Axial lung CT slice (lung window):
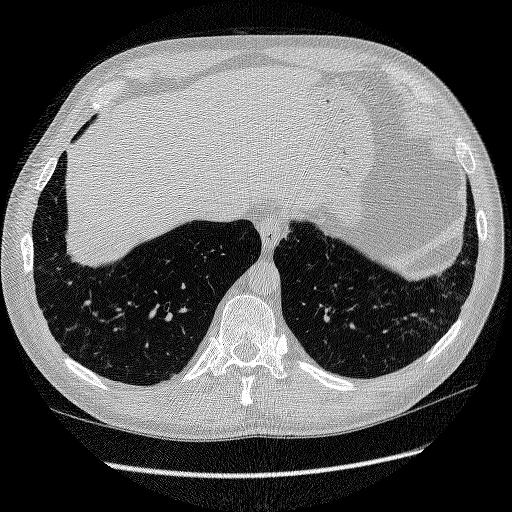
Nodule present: no